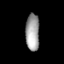
Tissue: prostate
Cell type: T cells
Senescence score: 0.7611
Nuclear area (px): 497
Mean DAPI intensity: 160.282